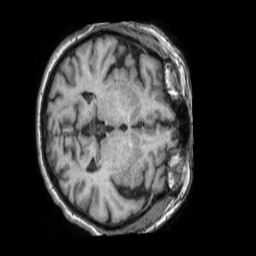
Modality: T1w
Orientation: axial
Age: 70
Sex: female
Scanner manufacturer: philips
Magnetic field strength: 1.5 T
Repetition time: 0.007239 s
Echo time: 0.003279 s